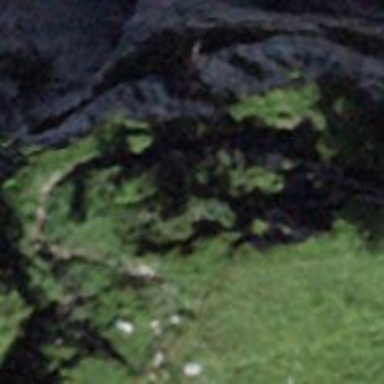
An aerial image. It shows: Natural cliff.